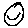
Label: smiley face